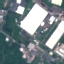
Land use / land cover: Industrial